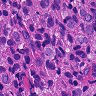
Metastatic tissue present: yes